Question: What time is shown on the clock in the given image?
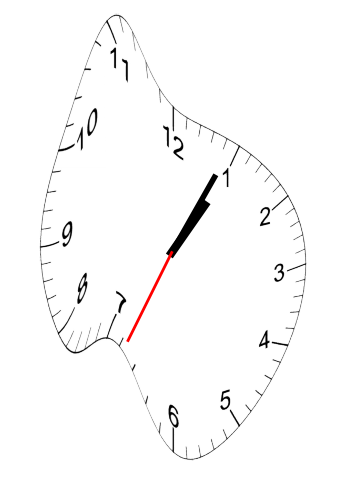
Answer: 01:04:34